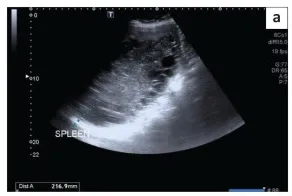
Images taken from the initial ultrasound done on presentation;. An image showing the enlarged spleen measuring 21 cm.
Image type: radiology (ultrasound)